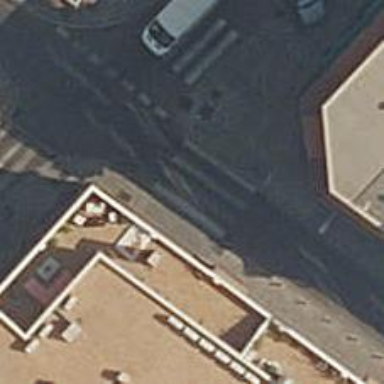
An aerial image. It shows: Uncontrolled crossing on the road.